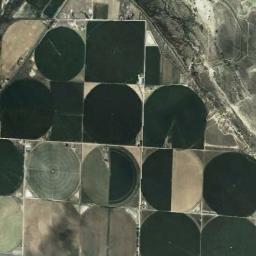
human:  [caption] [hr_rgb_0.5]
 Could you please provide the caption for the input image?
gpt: There are many round blue fields .

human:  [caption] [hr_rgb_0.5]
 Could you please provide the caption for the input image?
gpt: Many deep green circle farmland are in the bare land .

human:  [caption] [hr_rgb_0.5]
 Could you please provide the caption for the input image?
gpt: Dozens of neatly arranged circular farmland mixed with green and tan, .

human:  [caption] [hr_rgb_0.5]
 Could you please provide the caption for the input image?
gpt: Several green circular farmlands are neatly arranged on the ground and some roads go through these farmlands .

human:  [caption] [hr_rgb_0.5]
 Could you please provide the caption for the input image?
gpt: There are some circular farmlands of the same size arranged neatly .